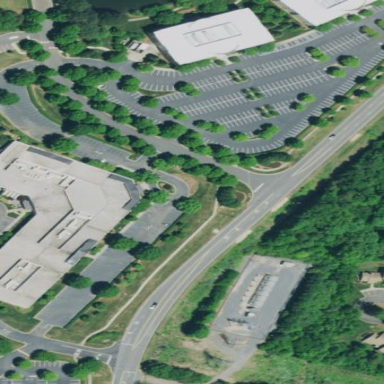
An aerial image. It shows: Commercial building.